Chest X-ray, PA view. Patient: 33 years old, sex M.
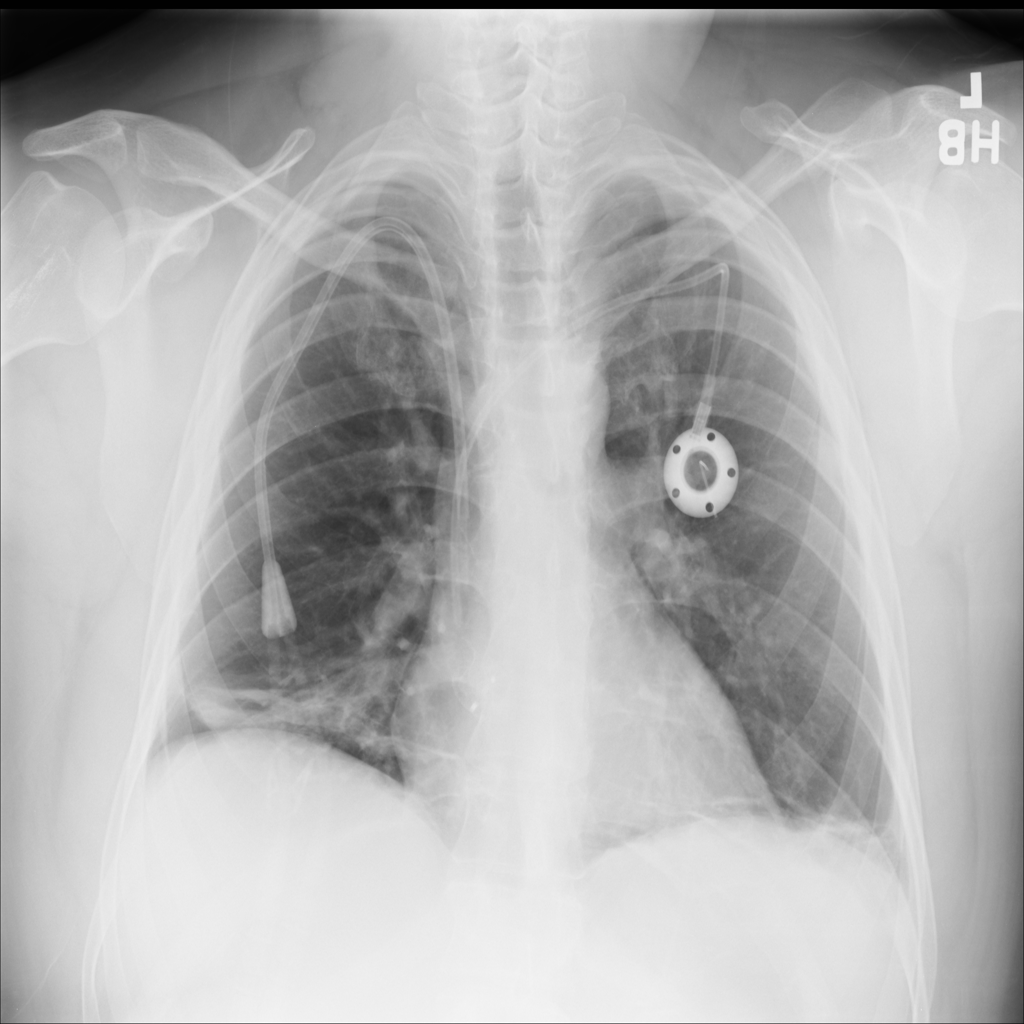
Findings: Atelectasis